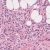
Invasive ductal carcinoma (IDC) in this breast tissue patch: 1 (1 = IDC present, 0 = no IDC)